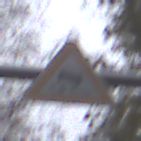
Verkehrszeichen: SchleuderOderRutschgefahr
Umgebung: Outdoor, Nature
Tageszeit: MorningAfternoon
Wetter: Overcast
Licht: Natural
Jahreszeit: Autumn
Kontrast: LowContrast